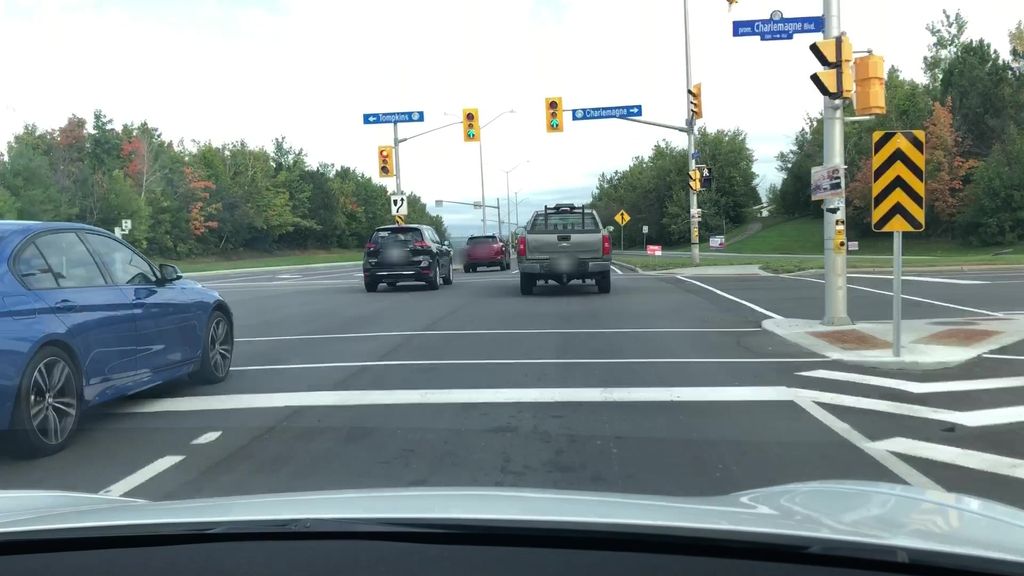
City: ottawa-gatineau